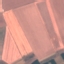
Land use / land cover: AnnualCrop